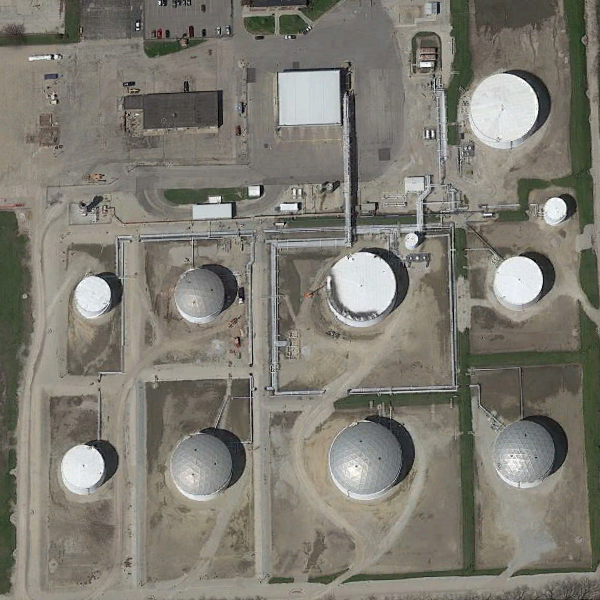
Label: StorageTanks